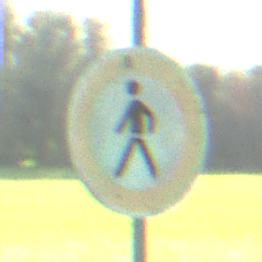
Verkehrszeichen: VerbotFussgaenger
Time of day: MorningAfternoon
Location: Outdoor (Nature)
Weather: PartlyCloudy
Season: NotSpecified
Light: Natural